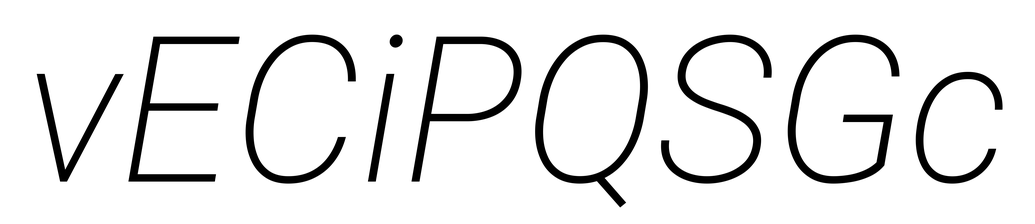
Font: Roboto-Italic_ExtraLight_Italic